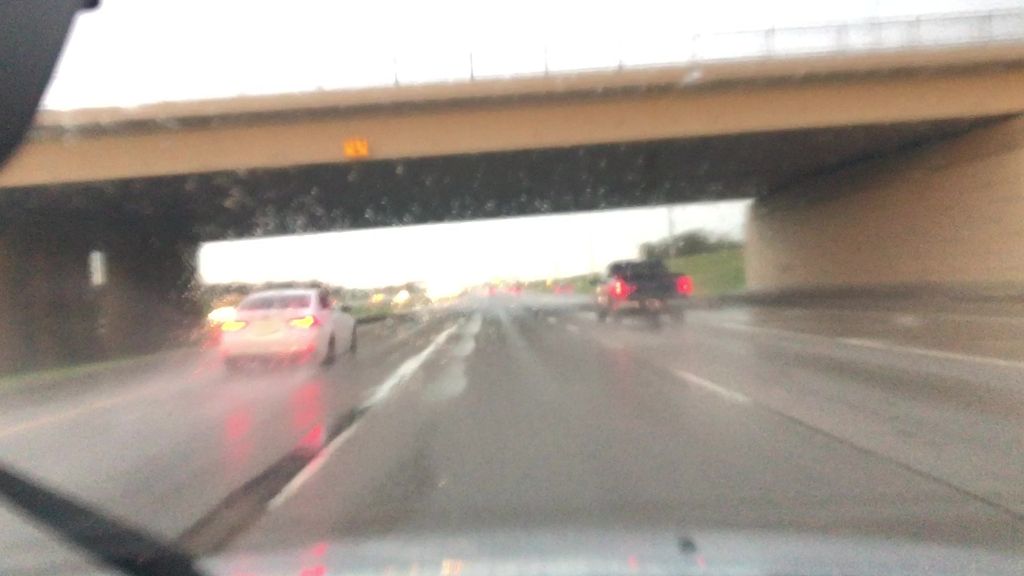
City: edmonton